Question: I have an image that looks equivalent to this image:
.
It is a series of circles on a page in a curvy line, and the line is different every time.
'''
from PIL import Image
im = Image.open("bride.jpg")
'''
After importing it, I was wondering if there was a way of distinguishing the colours. For the example this might be:
'''
[Purple, Cyan, Purple, Cyan, Purple Cyan...]
'''
The line has no pattern to it, and is several thousand circles long, which means that it cannot be done manually. Also note that the image I'm actually testing on is of much higher quality, the actual image can be found <URL>.
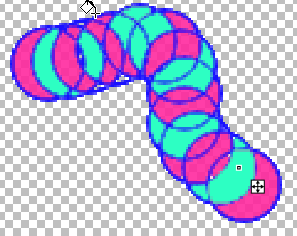
Answer: Just create a list of RGB values along the line and then filter the list to remove like-adjacent values.
<URL>
'''
#find RGB values
rgb_values = []
for point in line:
r, g, b = rgb_im.getpixel(point)
rgb_values += [ (r,g,b)]
#remove similar adjacent values
for i in range(len(rgb_values)-1):
if rgb_values[i] == rgb_values[i+1]:
rgb_values.pop(i)
i -= 1
if len(rgb_values) > 1:
if rgb_values[-1] == rgb_values[-2]:
rgb_values.pop(-1)
'''